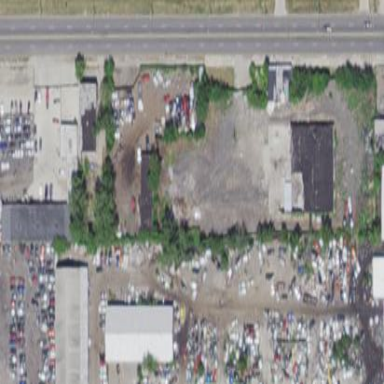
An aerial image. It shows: Industrial area designated for auto wrecking.